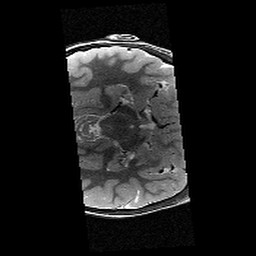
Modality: T2w
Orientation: axial
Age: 9
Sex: female
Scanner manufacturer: siemens
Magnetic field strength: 3 T
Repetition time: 9.23 s
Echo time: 0.067 s